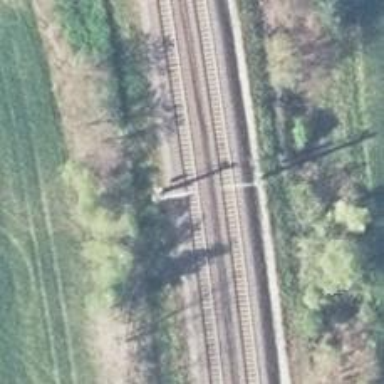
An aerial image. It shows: Milestone along the railway with catenary mast.